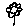
Label: flower